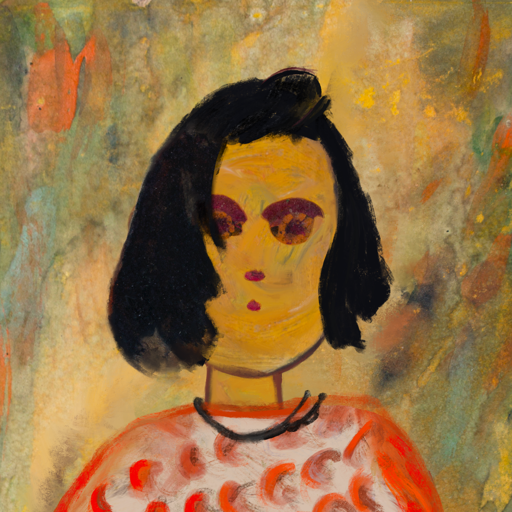
Background: Comrade, Head And Neck Front: After_Raid, Face Front: Doll, Bust: Rupkatha, Hair Front: Mosgoul, Head Accessory: Blank, Second Necklace: Blank, Necklace: Orphan, Baby: Blank